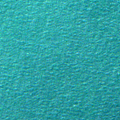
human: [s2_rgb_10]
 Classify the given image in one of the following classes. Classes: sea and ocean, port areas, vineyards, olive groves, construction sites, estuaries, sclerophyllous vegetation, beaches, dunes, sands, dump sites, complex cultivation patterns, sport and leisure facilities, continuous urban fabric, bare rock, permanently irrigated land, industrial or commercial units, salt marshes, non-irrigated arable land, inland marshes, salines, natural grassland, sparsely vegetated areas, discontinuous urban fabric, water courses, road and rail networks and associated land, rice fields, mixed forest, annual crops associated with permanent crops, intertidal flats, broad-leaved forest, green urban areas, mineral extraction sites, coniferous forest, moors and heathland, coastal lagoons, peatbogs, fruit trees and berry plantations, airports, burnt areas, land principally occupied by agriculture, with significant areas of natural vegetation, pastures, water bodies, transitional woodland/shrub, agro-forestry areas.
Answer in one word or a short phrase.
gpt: sea and ocean